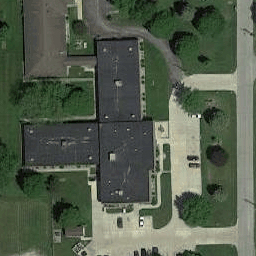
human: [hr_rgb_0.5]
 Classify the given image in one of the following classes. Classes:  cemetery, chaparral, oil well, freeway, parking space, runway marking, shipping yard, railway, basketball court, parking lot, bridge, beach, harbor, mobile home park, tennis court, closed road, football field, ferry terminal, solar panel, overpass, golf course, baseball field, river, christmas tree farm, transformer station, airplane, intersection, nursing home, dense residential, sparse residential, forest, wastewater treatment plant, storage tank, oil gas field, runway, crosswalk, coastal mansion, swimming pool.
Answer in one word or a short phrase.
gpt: nursing home